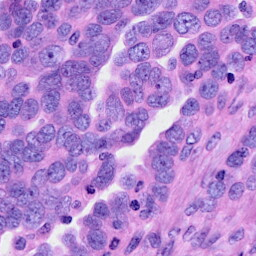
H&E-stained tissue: Ovarian